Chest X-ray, PA view. Patient: 22 years old, sex F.
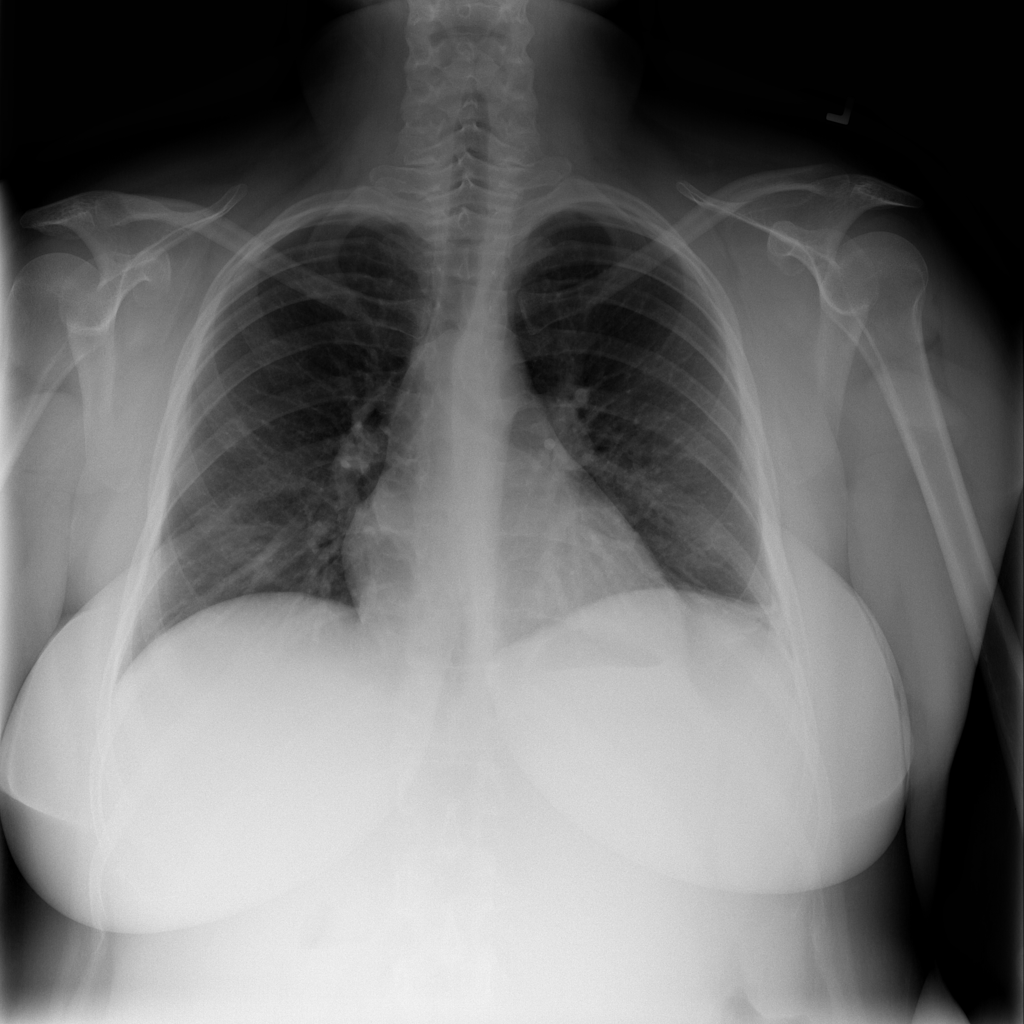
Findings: No Finding